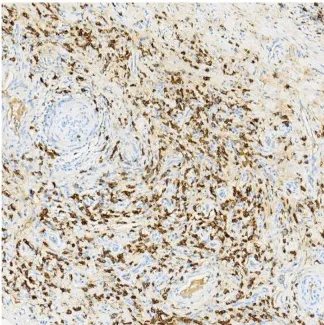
Immunostains showed a markedly increased number of IgG4+ plasma cells as well as an increased IgG4+/IgG+ ratio (IgG4 immunostain, x40) (B).
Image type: pathology (immunostaining)